Interaction volume radius: 10 \u00c5
Interaction volume height: 15 \u00c5
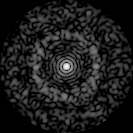
Disorder parameter: 0.8302